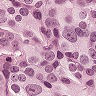
Metastatic tissue present: yes